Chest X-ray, PA view. Patient: 51 years old, sex F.
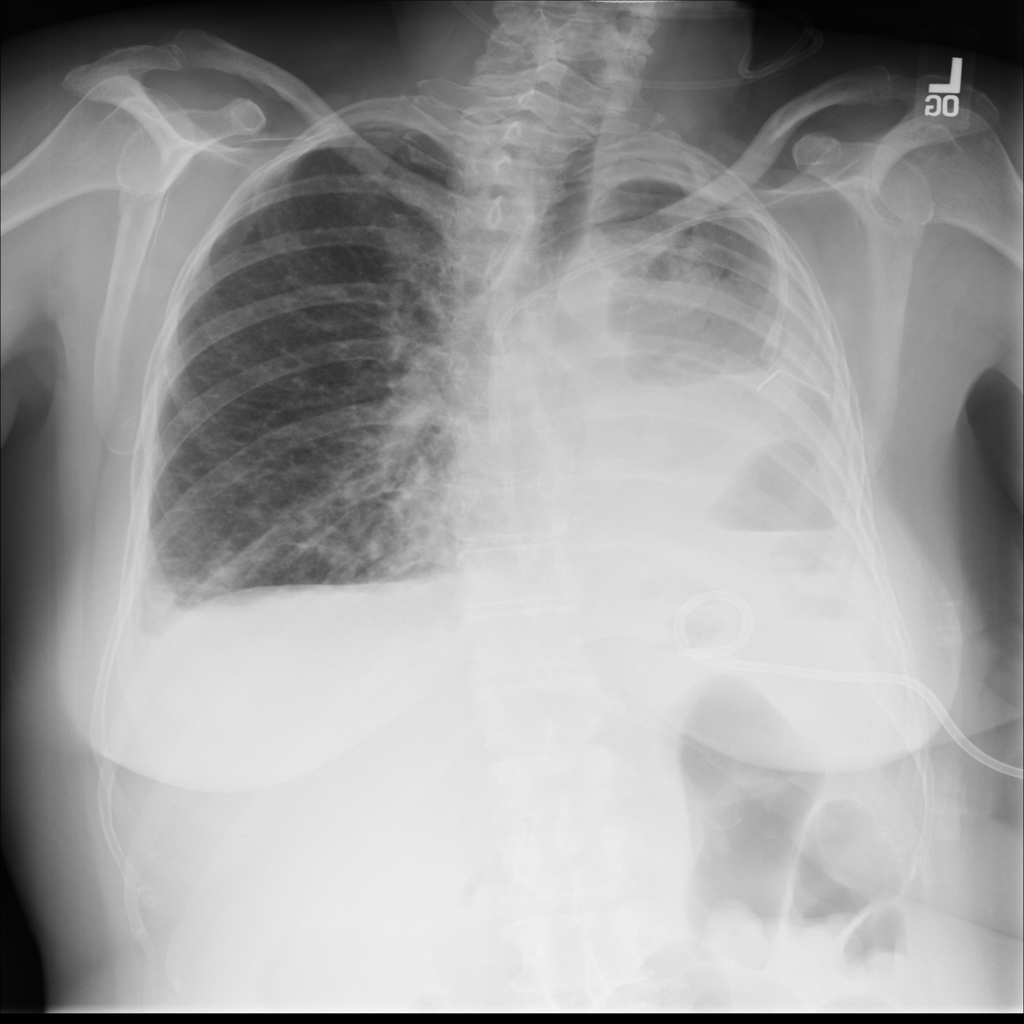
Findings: Effusion